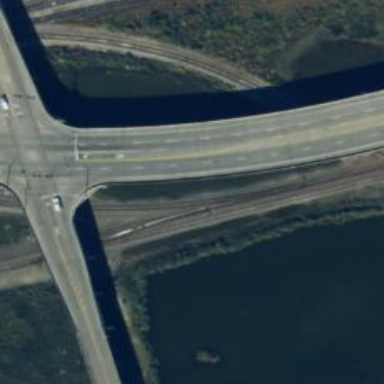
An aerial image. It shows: Primary highway with bridge.